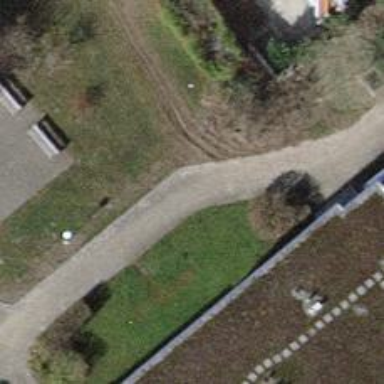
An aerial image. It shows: Footway surfaced with paving stones.